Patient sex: M
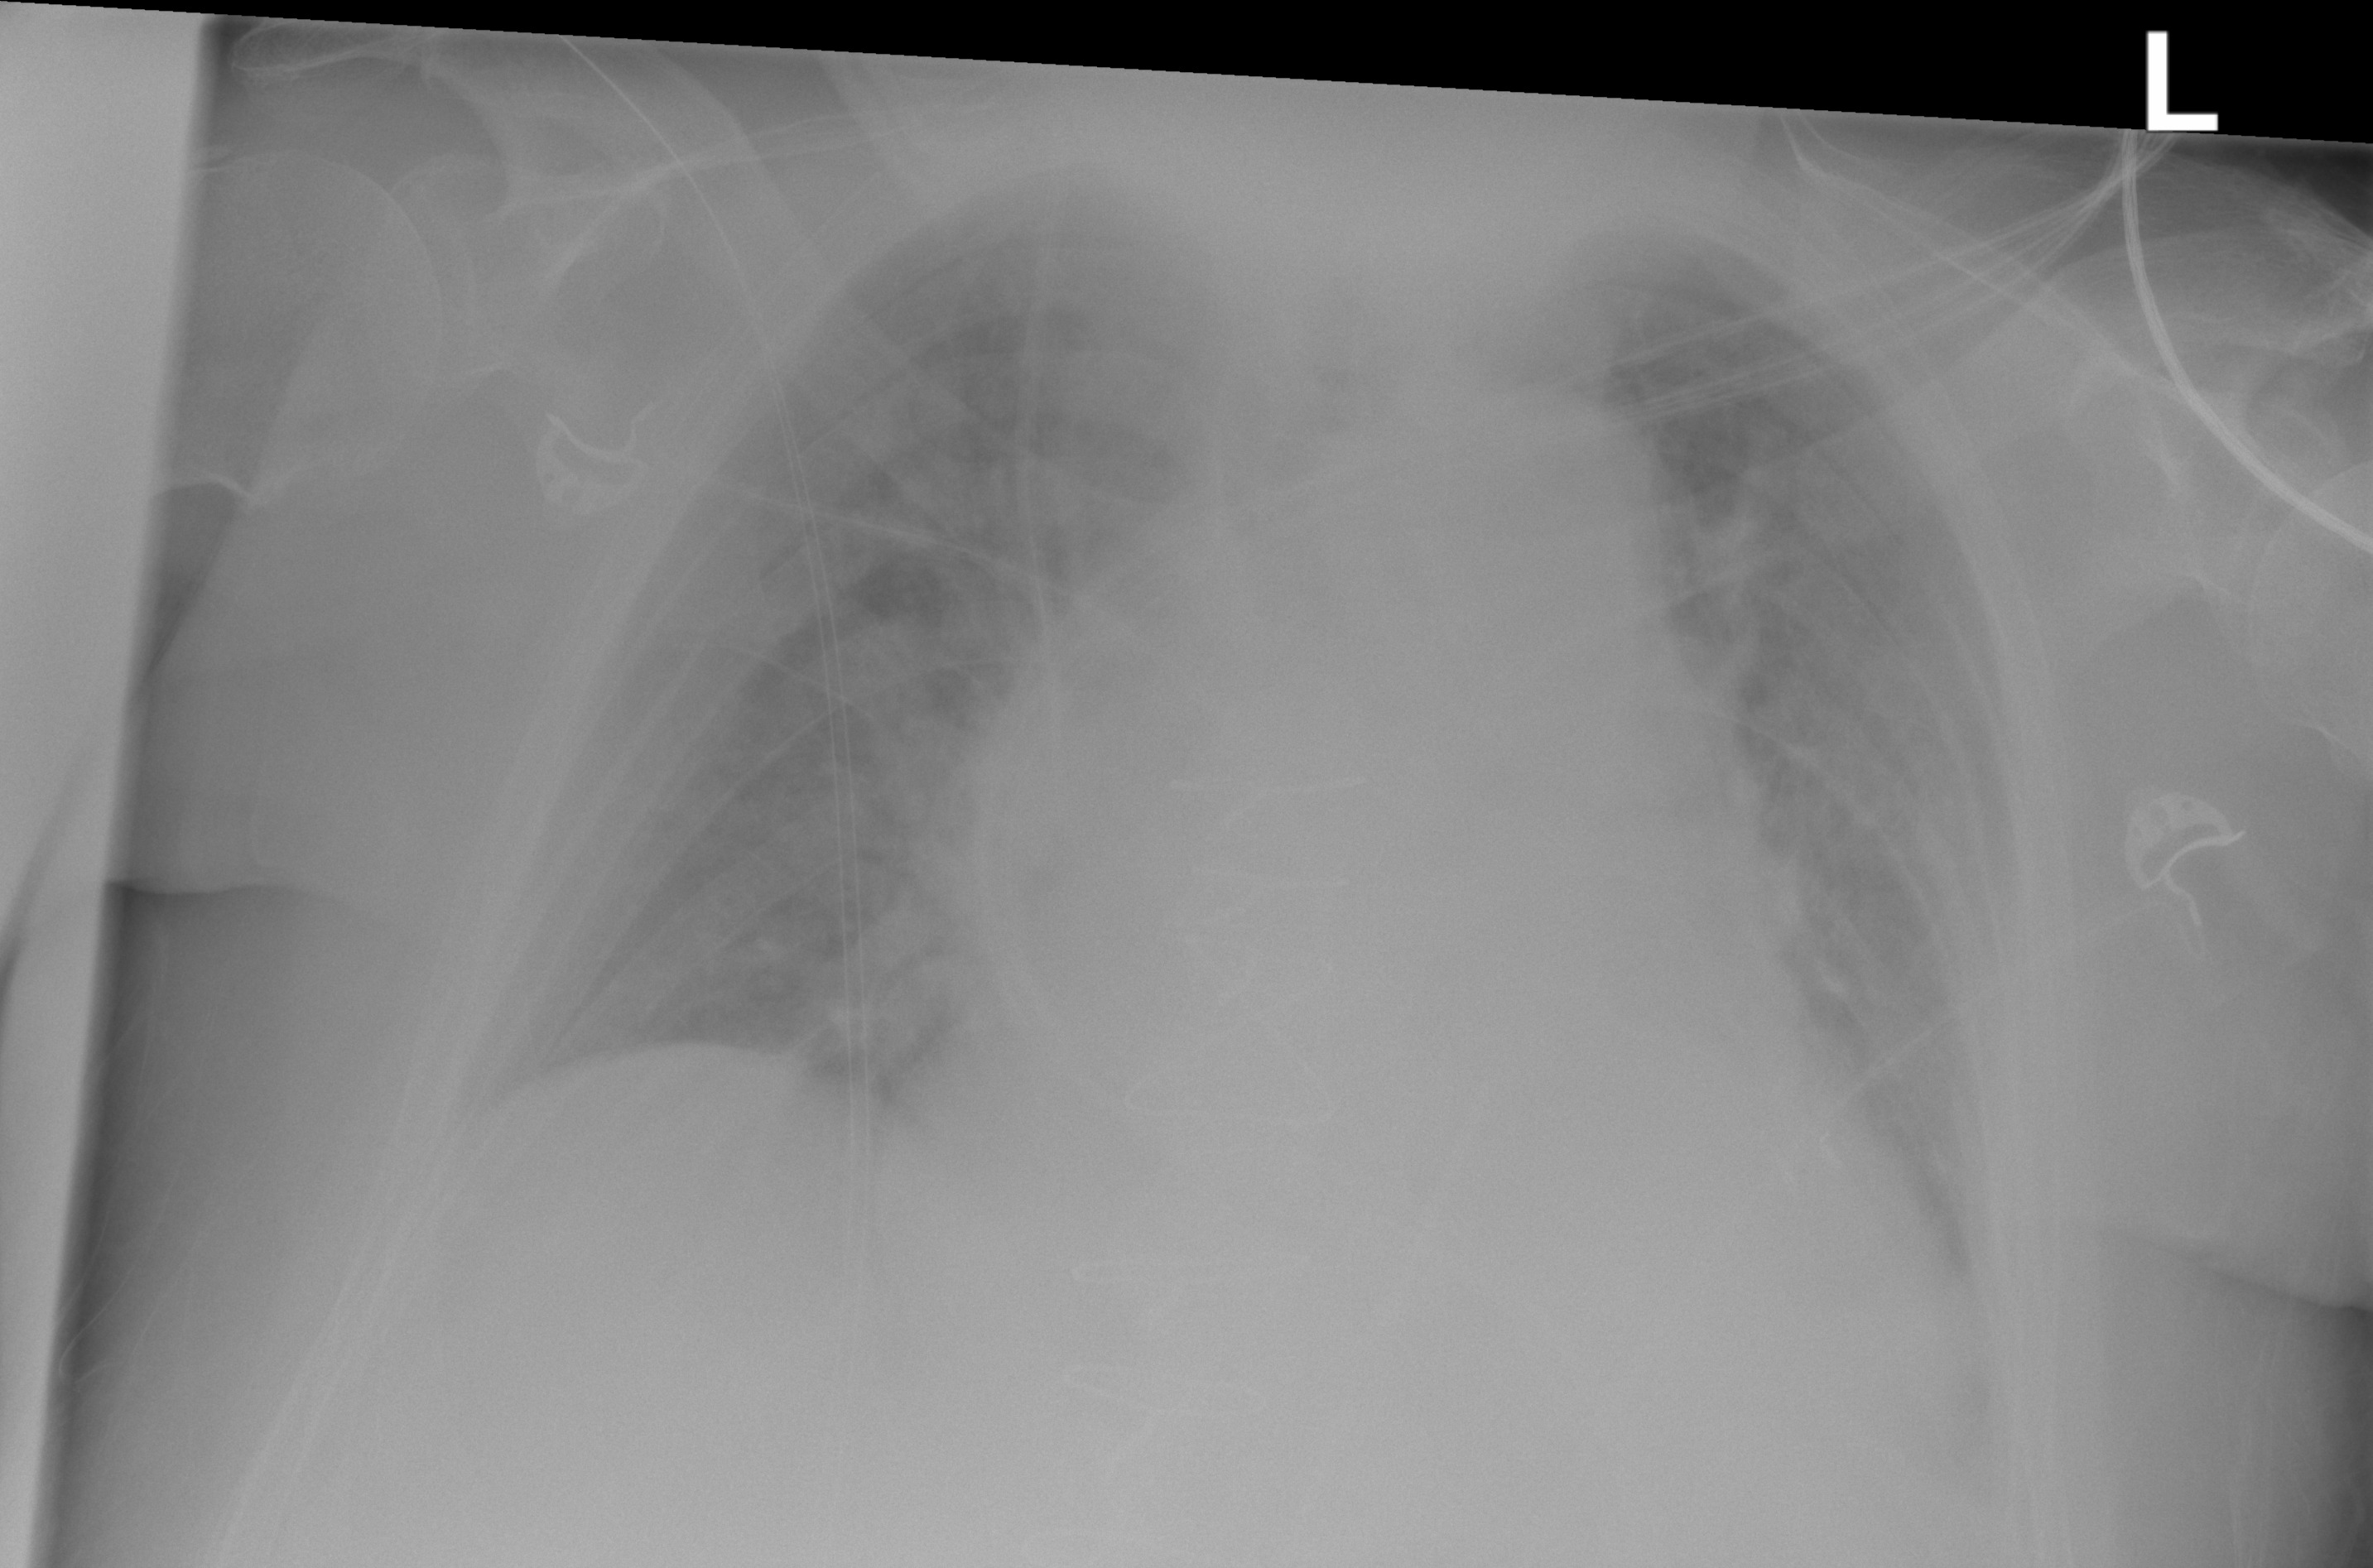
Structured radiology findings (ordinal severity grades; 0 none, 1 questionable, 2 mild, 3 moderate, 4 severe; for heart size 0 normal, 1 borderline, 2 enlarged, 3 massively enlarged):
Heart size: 2
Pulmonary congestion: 2
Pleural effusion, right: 2
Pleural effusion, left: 3
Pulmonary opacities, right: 2
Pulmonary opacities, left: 2
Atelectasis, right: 0
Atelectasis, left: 2